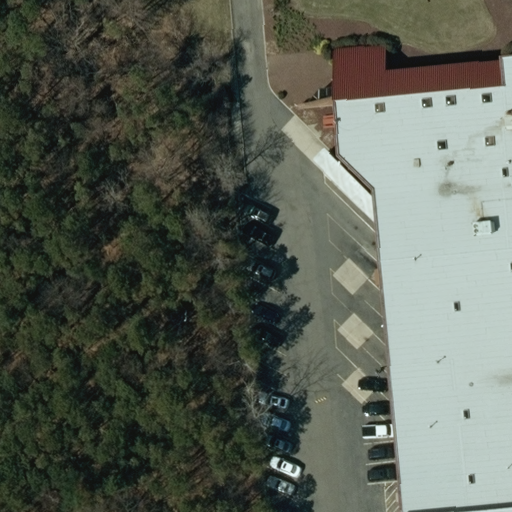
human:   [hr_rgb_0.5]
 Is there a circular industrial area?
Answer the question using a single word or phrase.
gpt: no

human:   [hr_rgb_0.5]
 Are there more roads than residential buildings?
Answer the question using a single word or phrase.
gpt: yes

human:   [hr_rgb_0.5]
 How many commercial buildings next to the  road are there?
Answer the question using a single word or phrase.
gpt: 1

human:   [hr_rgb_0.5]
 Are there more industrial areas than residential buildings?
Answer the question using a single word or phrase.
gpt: yes

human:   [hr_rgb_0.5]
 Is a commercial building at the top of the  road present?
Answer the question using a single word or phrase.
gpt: no

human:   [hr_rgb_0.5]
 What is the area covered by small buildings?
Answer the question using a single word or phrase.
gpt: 0m2

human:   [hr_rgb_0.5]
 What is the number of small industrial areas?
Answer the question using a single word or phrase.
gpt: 0

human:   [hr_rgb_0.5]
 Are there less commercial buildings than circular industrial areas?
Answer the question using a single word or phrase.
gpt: no

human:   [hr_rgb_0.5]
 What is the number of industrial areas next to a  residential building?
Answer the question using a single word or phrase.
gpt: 0

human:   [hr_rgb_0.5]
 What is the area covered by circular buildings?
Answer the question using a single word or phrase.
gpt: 0m2

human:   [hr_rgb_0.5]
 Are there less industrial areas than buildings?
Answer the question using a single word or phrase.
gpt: no

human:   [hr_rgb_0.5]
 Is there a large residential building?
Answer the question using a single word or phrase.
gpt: no

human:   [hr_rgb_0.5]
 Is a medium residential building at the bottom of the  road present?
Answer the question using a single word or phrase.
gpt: no

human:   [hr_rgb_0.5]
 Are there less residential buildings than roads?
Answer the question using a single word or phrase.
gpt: yes

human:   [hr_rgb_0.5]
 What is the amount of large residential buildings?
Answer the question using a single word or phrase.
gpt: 0

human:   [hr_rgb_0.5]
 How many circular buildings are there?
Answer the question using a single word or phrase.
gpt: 0

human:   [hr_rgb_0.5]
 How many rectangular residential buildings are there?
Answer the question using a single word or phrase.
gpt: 0

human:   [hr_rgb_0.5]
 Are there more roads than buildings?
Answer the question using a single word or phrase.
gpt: no

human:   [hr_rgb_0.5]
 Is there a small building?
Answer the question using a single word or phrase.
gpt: no

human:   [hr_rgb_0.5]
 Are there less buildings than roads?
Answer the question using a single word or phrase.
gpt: no

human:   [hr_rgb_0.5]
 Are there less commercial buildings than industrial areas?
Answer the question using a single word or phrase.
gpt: no

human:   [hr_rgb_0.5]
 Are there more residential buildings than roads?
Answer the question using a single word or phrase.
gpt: no

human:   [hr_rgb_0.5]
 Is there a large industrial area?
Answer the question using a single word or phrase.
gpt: yes

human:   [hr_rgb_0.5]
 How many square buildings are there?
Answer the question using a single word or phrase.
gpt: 0

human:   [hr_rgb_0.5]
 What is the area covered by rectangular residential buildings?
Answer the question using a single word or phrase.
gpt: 0m2

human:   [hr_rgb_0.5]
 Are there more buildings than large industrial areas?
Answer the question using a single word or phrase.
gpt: no

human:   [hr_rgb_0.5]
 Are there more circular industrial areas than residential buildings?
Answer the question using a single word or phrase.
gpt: no

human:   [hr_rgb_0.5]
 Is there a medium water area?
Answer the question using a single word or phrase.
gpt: no

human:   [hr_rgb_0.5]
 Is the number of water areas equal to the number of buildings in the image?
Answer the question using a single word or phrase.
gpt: no

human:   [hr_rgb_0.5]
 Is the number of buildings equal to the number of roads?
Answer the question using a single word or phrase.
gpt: yes

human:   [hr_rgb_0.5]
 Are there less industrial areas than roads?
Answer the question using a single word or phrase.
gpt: no

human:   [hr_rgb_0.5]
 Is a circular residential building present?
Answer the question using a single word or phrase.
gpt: no

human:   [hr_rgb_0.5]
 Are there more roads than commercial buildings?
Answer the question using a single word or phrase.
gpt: no

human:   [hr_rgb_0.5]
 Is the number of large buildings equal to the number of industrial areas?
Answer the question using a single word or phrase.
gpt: yes

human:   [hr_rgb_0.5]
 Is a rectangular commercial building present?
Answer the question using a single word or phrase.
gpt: no

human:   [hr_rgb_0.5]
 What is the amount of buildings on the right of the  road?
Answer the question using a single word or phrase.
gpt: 1